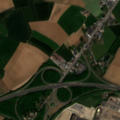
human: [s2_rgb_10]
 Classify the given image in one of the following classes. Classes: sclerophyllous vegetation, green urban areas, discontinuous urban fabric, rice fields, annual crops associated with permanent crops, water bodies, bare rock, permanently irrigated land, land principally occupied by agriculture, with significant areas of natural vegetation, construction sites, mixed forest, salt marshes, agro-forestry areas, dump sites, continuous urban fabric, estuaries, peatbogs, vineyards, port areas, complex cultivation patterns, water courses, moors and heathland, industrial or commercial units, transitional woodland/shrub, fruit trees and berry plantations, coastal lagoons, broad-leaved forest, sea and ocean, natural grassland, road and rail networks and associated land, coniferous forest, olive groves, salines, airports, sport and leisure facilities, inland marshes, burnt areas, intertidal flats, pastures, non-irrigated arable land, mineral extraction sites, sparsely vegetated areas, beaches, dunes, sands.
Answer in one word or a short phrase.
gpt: discontinuous urban fabric, industrial or commercial units, road and rail networks and associated land, non-irrigated arable land, complex cultivation patterns